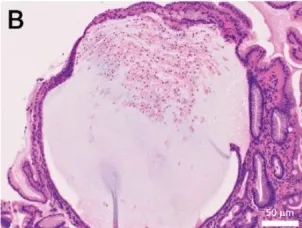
Pathology images of Case 2. The biopsied specimen shows cystic dilatation of the gastric fundal gland of approximately 600 mum diameter (a, b).
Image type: pathology (h&e)